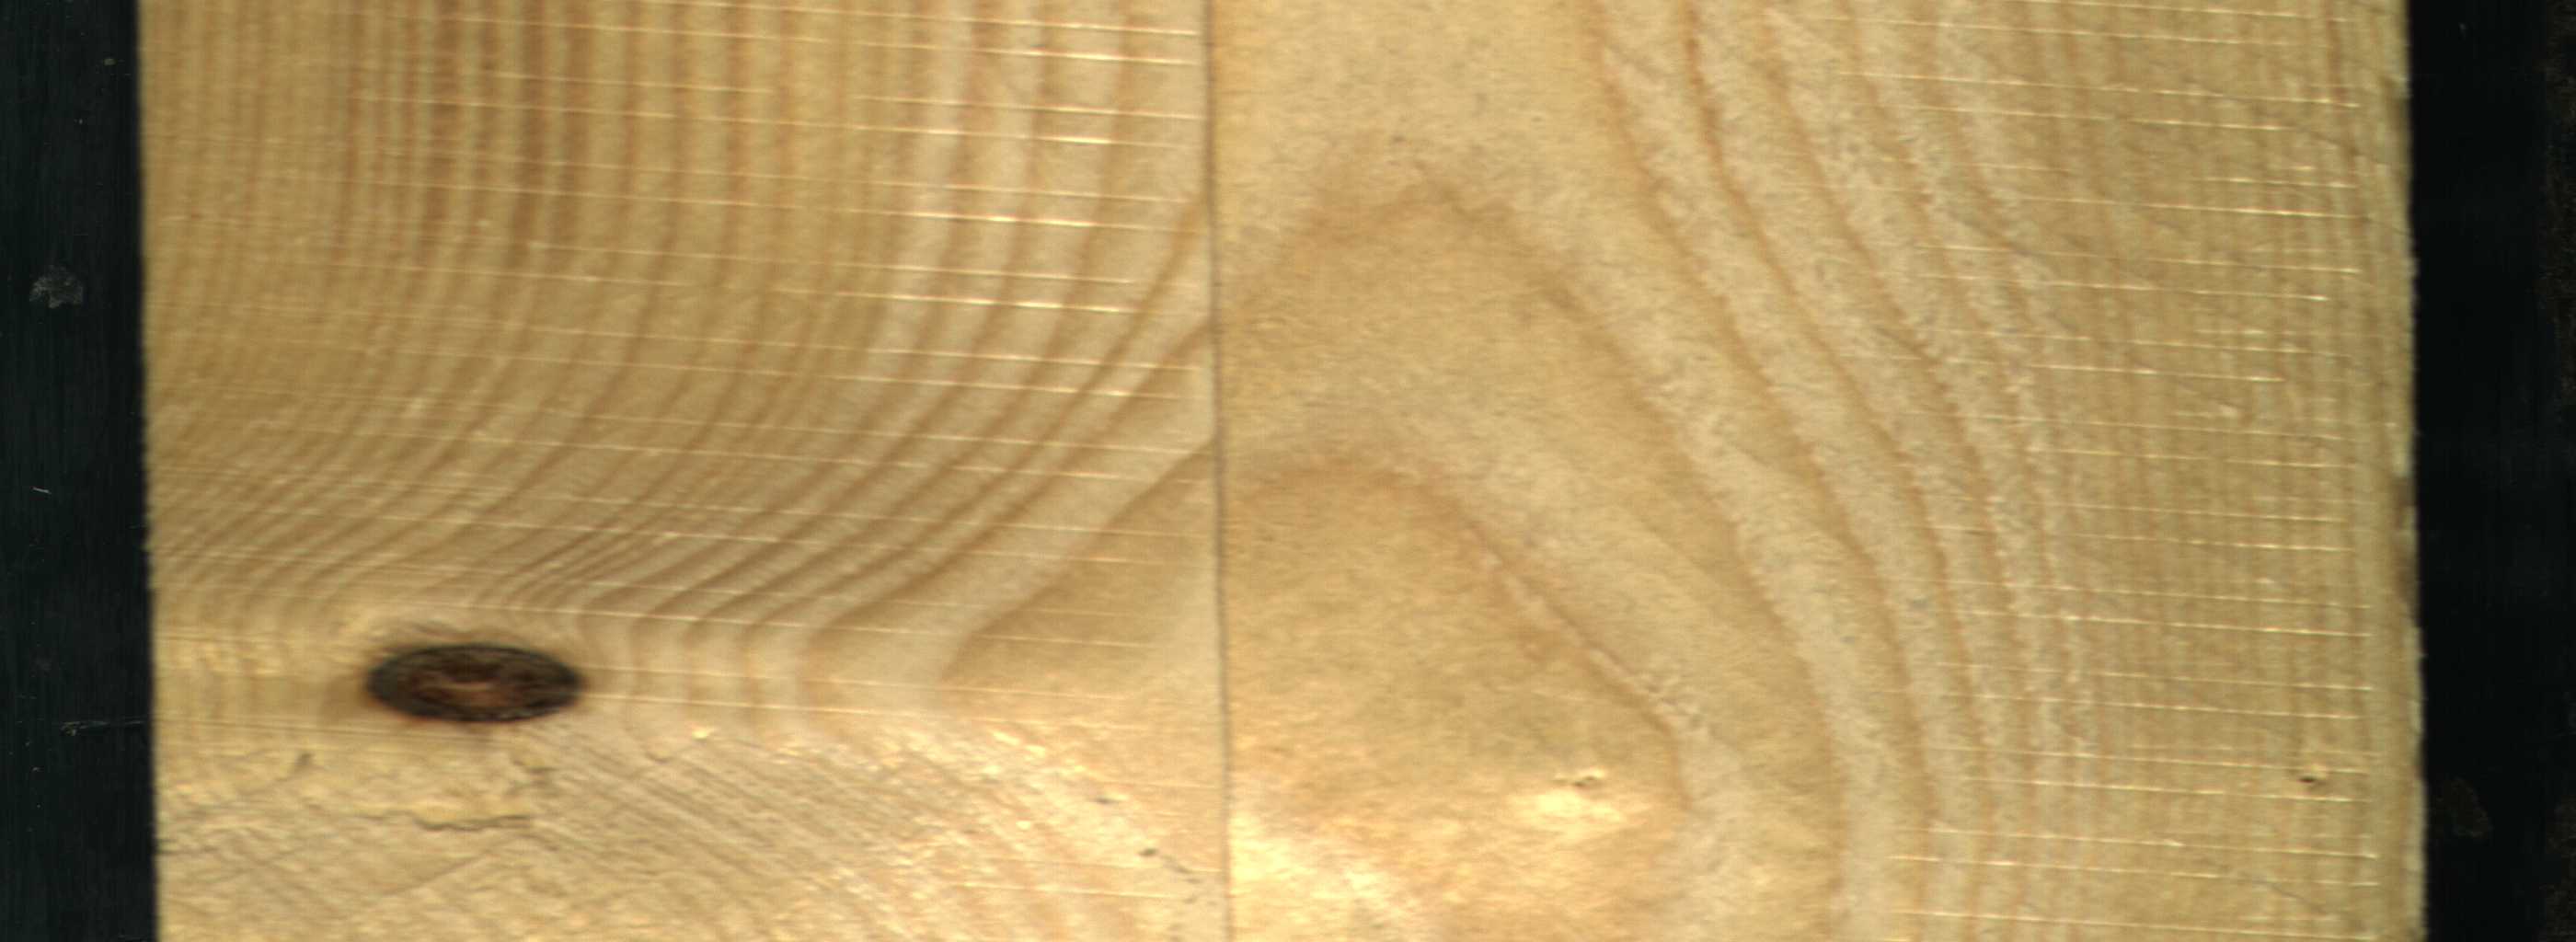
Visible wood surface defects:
Dead_Knot